Question: In my soloution, for one of the projects I have to add a binary file and read its content in the 'form_load' event.
As you can see in the picture I have added it to the appropriate project and have set the 'Build Action' to 'Content' and 'Copy to Output Directory' as 'Copy Always'.
Now can somone please tell me how how to access this file?
'''
private void SetupForm_Load(object sender, EventArgs e)
{
//Find the path to file then
//READ THE FILE
}
'''

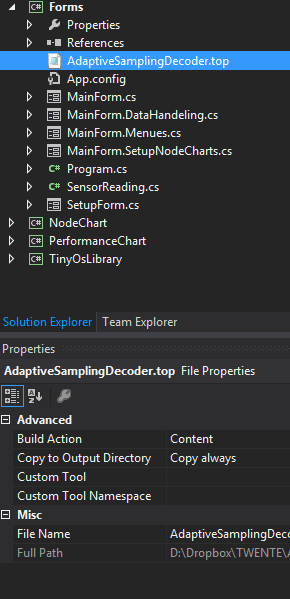
Answer: Now you should find this file in your output directory after building your project. Given the right path to the file, you can access this file with any method you want.
Some methods can help you to get the path to the file:
- 'Directory.GetCurrentDirectory();'- 'Environment.CurrentDirectory'